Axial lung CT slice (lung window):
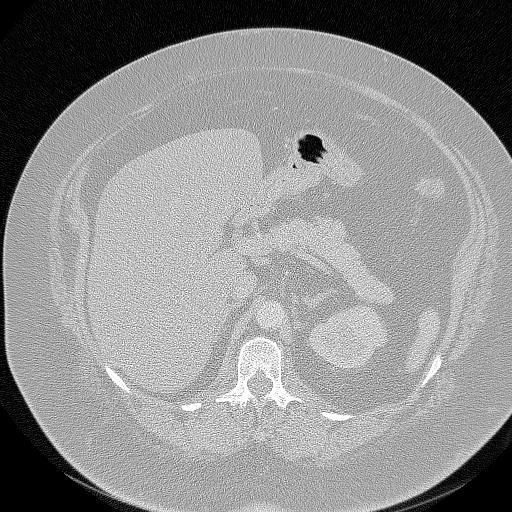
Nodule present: no